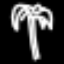
Label: palm tree